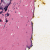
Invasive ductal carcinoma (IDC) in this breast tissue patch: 0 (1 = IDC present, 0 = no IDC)